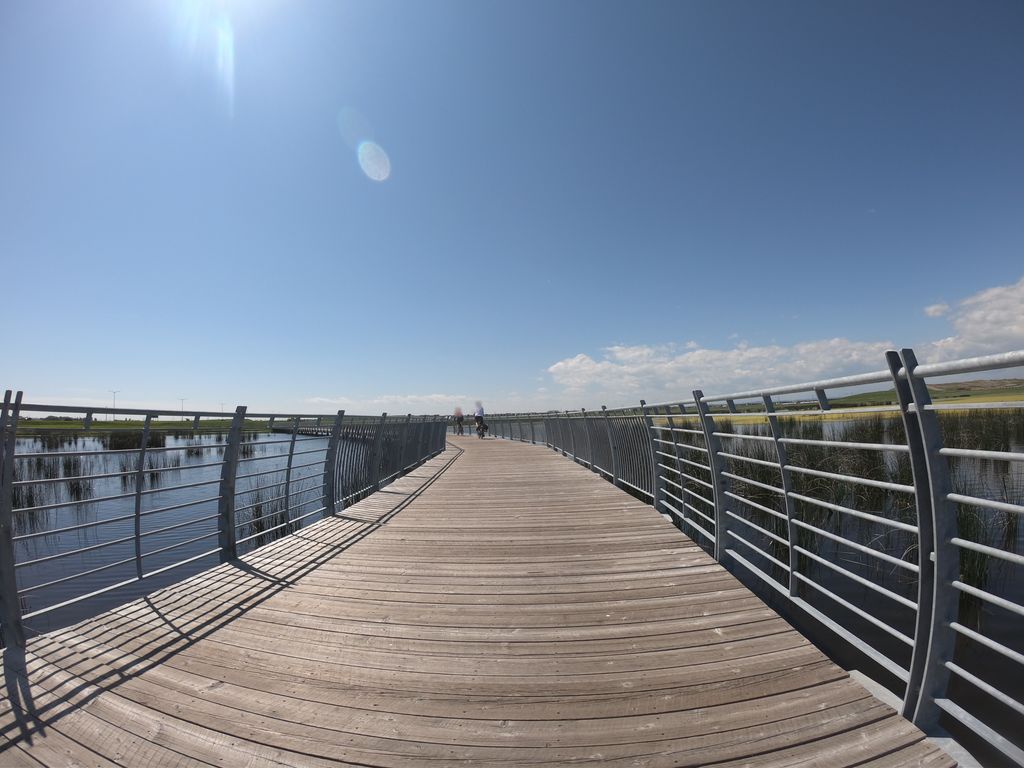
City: calgary